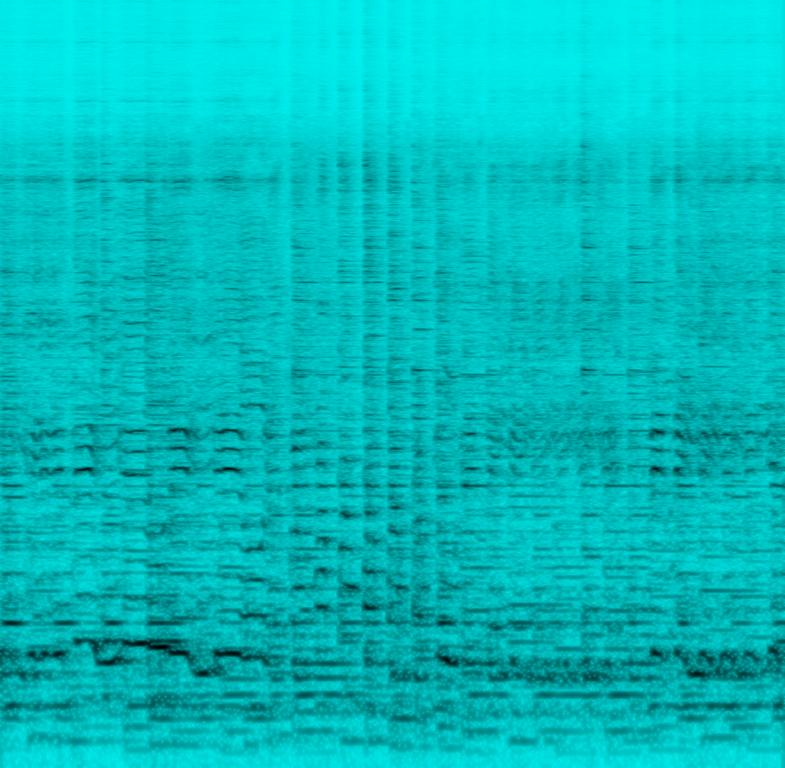
This clip is of an amateur recording. It features a male voice. He starts off the song by singing a quacking melody followed by yodeling. There are no words in this song. This voice is accompanied by a piano playing chords. There are no other instruments in this song. This song has a comedic feel to it. This song can be played at a house party.